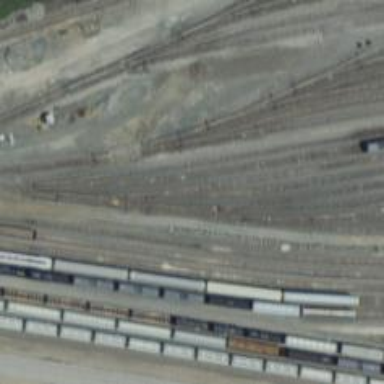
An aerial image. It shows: Railway yard.